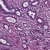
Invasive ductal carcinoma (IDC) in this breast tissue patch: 1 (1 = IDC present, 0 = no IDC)